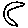
Label: moon